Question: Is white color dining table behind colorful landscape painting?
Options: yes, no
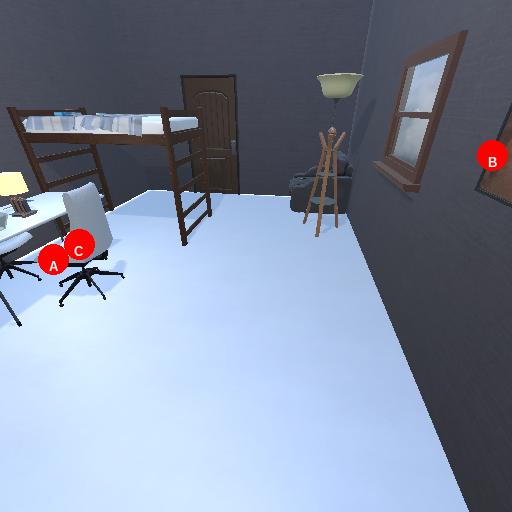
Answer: yes